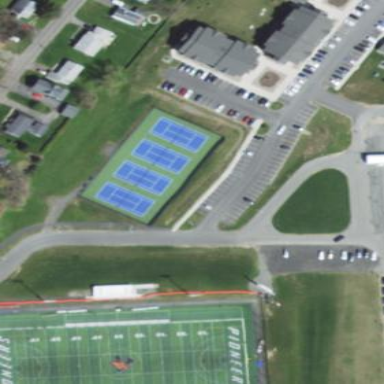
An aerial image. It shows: Tennis court in leisure pitch.